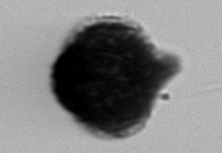
Label: Gonyaulax